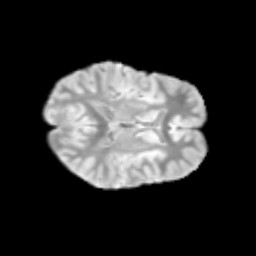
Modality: T2w
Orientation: axial
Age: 12
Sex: female
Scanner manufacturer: siemens
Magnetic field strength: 3 T
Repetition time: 3.8 s
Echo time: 0.07 s